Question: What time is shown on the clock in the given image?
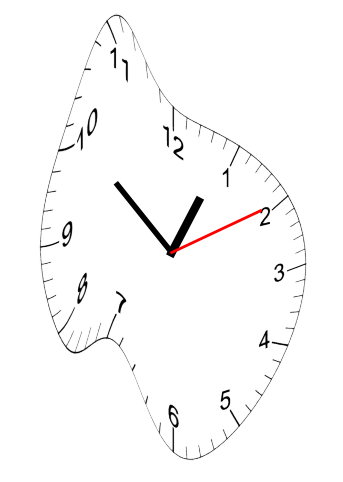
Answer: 12:51:10